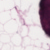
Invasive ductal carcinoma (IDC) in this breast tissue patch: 0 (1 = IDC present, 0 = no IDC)